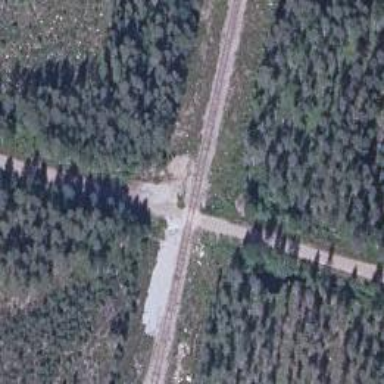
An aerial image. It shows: Level crossing along the railway.